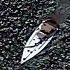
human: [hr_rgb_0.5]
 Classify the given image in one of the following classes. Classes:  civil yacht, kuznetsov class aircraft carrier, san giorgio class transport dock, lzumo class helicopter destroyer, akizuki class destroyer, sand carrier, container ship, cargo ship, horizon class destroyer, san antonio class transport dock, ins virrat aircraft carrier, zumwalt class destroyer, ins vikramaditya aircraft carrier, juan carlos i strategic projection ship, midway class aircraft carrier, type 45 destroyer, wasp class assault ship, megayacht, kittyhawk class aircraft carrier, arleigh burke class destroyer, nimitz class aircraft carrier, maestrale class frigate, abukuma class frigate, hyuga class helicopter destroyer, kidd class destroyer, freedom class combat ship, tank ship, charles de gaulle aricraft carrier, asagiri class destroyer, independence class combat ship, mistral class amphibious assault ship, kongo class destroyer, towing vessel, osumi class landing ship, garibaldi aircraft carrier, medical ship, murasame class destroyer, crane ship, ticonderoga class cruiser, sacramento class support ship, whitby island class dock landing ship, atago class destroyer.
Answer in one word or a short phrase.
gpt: Civil yacht